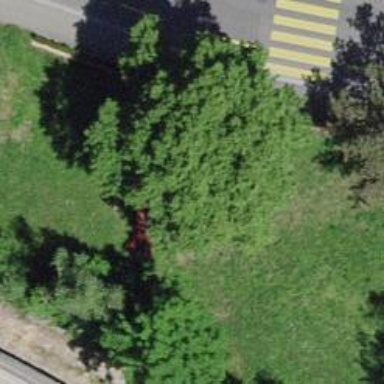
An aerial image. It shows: Red bench.